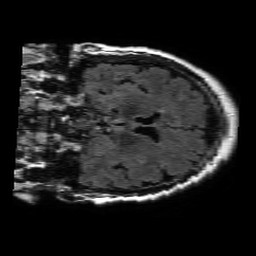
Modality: FLAIR
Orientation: coronal
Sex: female
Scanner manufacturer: philips
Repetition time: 11 s
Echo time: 0.125 s